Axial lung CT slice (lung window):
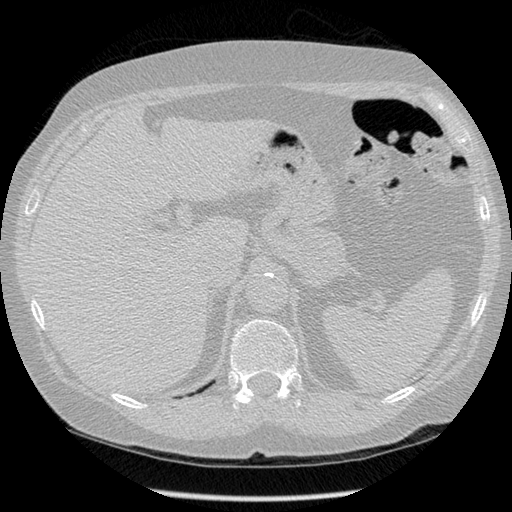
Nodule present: no